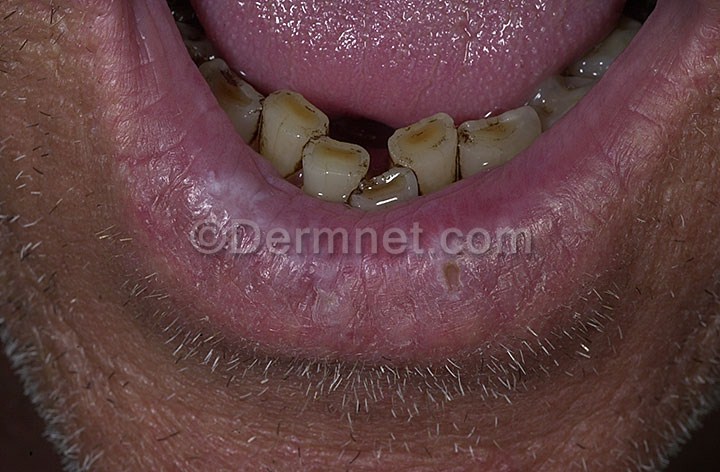
Disease: Actinic Keratosis Basal Cell Carcinoma and other Malignant Lesions